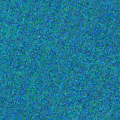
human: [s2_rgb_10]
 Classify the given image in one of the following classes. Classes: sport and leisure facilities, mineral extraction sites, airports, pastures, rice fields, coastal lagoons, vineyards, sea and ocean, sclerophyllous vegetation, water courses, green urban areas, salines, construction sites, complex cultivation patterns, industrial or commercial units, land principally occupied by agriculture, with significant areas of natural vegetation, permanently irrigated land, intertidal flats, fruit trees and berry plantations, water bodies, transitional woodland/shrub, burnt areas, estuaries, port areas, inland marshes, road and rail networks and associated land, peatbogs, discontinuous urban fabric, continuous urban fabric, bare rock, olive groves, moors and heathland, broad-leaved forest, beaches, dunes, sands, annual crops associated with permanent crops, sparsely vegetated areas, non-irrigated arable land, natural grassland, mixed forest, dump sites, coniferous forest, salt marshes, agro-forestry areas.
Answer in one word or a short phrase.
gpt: sea and ocean